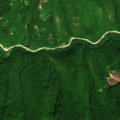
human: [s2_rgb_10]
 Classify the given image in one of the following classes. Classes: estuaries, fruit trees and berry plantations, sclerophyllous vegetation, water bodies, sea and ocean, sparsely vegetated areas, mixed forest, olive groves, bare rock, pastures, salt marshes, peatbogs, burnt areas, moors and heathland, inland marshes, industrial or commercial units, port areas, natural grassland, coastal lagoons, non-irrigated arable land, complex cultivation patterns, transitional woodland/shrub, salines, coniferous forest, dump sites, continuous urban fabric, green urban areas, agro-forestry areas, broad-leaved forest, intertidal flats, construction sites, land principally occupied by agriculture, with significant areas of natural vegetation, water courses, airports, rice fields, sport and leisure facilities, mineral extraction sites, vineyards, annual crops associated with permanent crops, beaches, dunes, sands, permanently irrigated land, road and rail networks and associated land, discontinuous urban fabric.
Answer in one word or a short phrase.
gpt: broad-leaved forest